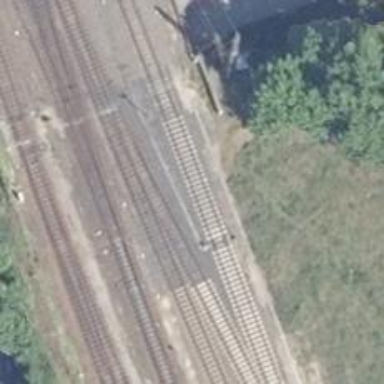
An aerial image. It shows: Railway switch.